Question: I have two labels in the designer:
Both are sized: 410(width),55 Location: 340(X),100.
Under each label, I have a small label very colse to it: size: 69,17
Then I have two labels in the runtime code, each of which is left of the other two labels, and each one shows a value.
'''
private void GPULabels()
{
GpuTemperature_label.Location = new Point(250, 100);
GpuTemperature_label.Height = 250;
GpuTemperature_label.Width = 500;
GpuTemperature_label.ForeColor = Color.Red;
GpuTemperature_label.Font = new Font("Arial", 35, FontStyle.Bold);
button3.Enabled = false;
}
private void CPULabels()
{
CpuTemperature_label.Location = new Point(250, 200);
CpuTemperature_label.Height = 250;
CpuTemperature_label.Width = 500;
CpuTemperature_label.ForeColor = Color.Red;
CpuTemperature_label.Font = new Font("Arial", 35, FontStyle.Bold);
}
'''
I want to make the following two labels blink: GPULabels and CPULabels.
The Form1 size is: 800x600
I created a condition that if X > Y then blink:
'''
private void blinking_label()
{
if (GpuTemperature_label.BackColor == SystemColors.Control)
{
GpuTemperature_label.BackColor = Color.Blue;
}
else
if (GpuTemperature_label.BackColor == Color.Blue)
{
GpuTemperature_label.BackColor = SystemColors.Control;
}
}
'''
The result when its blinking is:

And I want only the value to blink on the label on the left which contains the value (in this case 46), but I only want the 46 to blink! The label that contains the value in this case in the image is GPULabels(), the GpuTemperature_label.
But instead, as the mage show the blinking paint a lot of area.
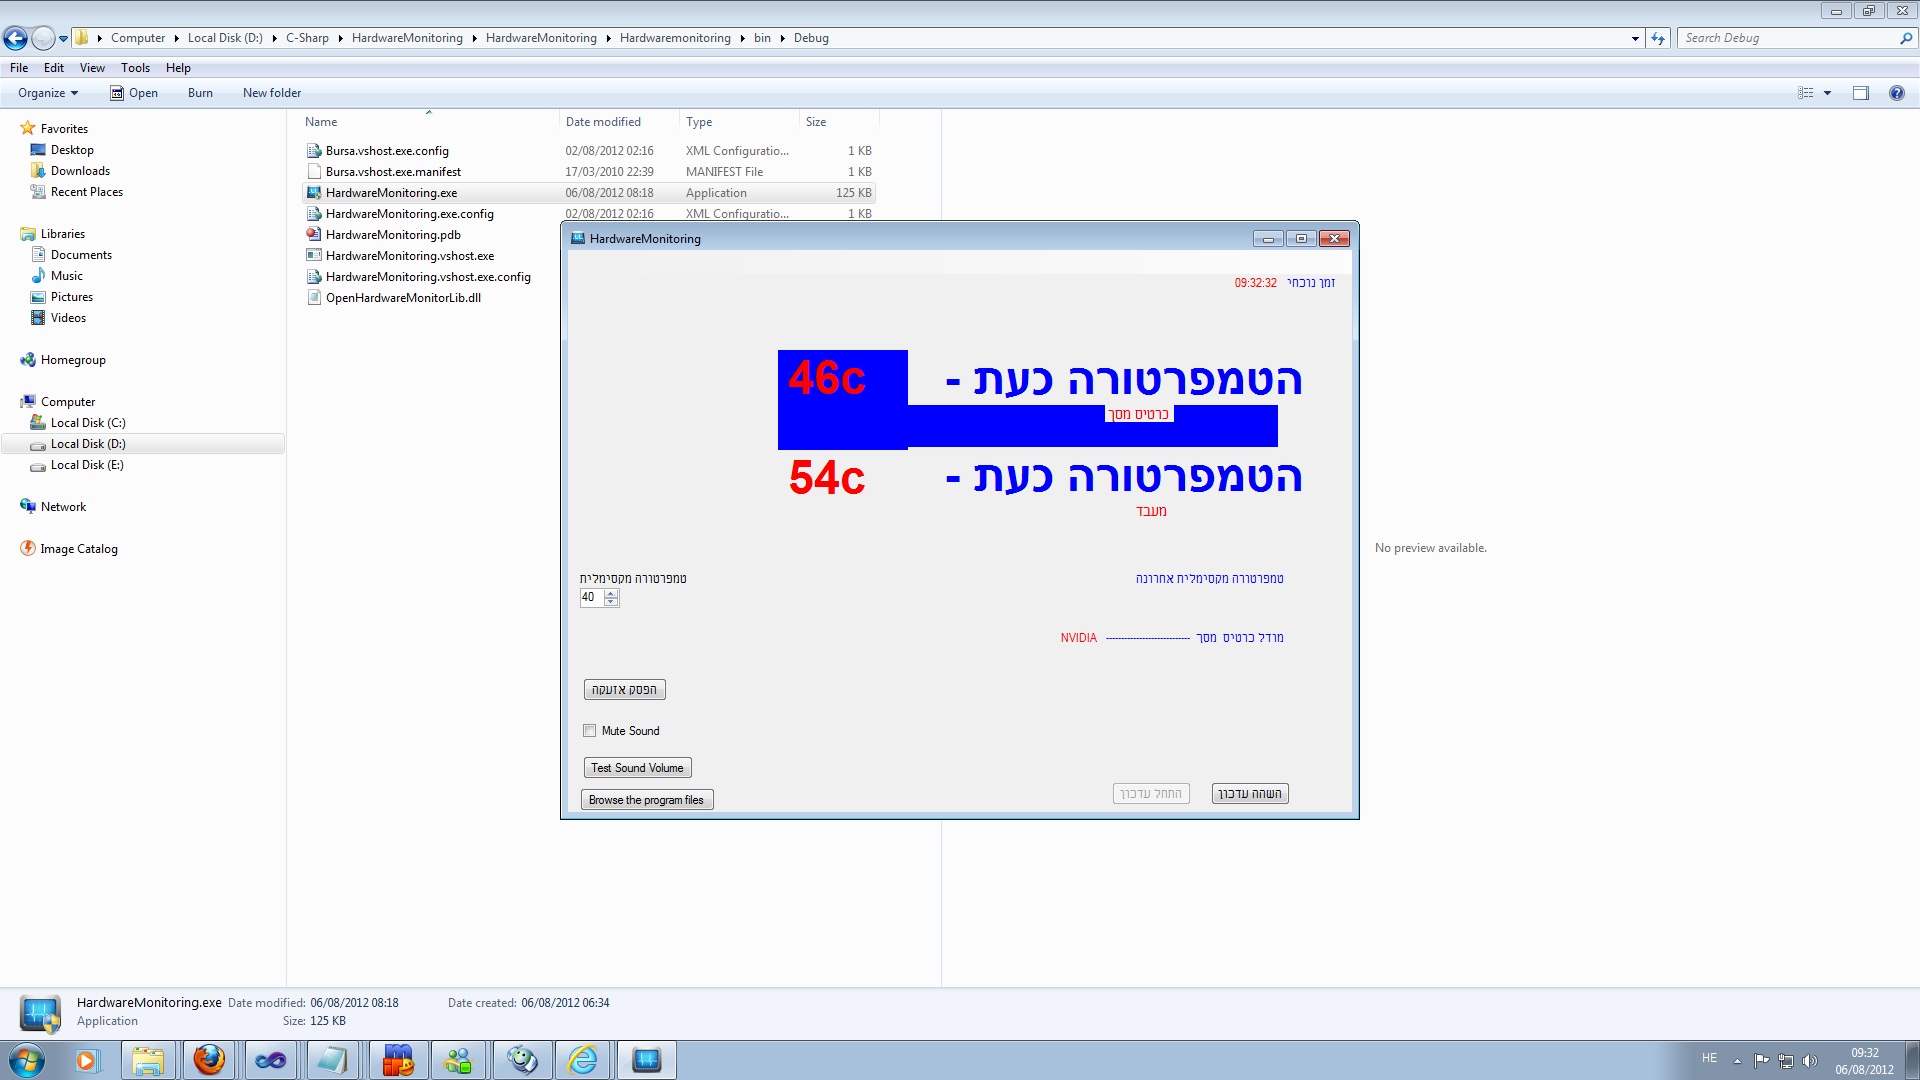
Answer: Your both the labels i.e. the one you are creating in the code and the one that you must have declared in the designer are overlapping. Try to readjust the width and the position of the as per your requirement.
What I can suggest that change the property of the to and its to .
Going by the name of your label I guess you are trying to display the temperature and the value will never be more than 2 digits hence, you don't need its width to be .
Alternatively, if you still can't change the position of the labels owing to your design obligation, then keep the of both the labels to 100 () and make their equal. In that way your second label will completely overlap the thereby engulfing those incomplete lines that are appearing now.